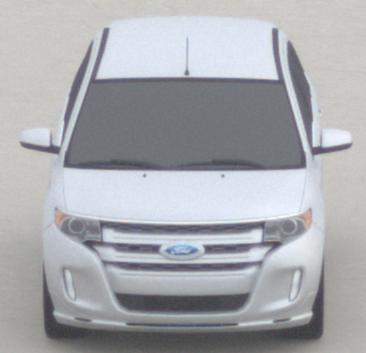
Make: Ford
Model: Edge
Detailed model: Gen. 1 Facelift
Model produced from: 2010
Model produced until: 2015
Doors: 5
Color: white
Road condition: dry road
Daytime: morning or afternoon
Contrast: low contrast